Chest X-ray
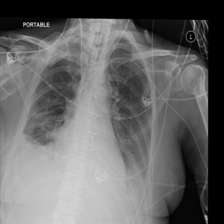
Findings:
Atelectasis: negative
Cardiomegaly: negative
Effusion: negative
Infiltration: negative
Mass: negative
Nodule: negative
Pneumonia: negative
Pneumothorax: negative
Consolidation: negative
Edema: negative
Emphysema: negative
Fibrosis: negative
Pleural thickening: negative
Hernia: negative